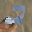
Label: 2